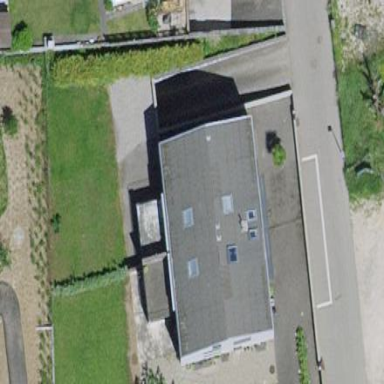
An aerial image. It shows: Building.